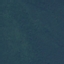
Label: Forest